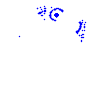
Particle: proton